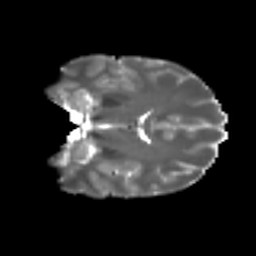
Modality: T2w
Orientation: coronal
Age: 22
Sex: female
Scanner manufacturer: ge
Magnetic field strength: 3 T
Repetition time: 7.8 s
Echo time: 0.0606 s